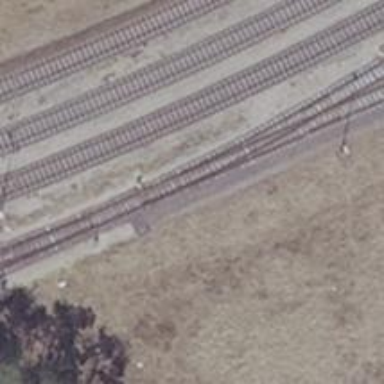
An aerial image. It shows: Railway switch.